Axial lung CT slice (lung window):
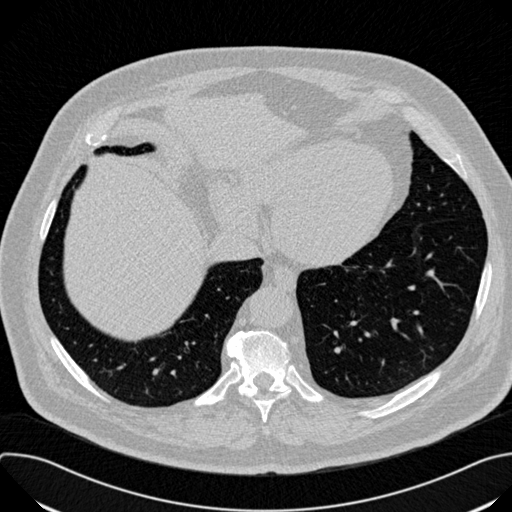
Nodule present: no